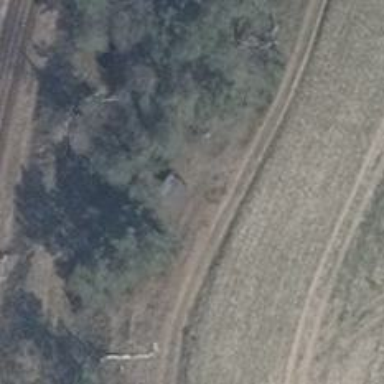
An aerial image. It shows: Shelter at picnic site with picnic symbol.